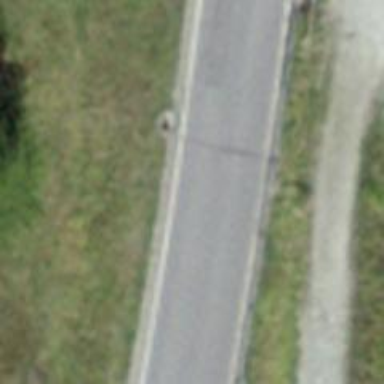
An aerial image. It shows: Tertiary road with asphalt surface.